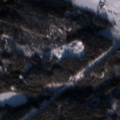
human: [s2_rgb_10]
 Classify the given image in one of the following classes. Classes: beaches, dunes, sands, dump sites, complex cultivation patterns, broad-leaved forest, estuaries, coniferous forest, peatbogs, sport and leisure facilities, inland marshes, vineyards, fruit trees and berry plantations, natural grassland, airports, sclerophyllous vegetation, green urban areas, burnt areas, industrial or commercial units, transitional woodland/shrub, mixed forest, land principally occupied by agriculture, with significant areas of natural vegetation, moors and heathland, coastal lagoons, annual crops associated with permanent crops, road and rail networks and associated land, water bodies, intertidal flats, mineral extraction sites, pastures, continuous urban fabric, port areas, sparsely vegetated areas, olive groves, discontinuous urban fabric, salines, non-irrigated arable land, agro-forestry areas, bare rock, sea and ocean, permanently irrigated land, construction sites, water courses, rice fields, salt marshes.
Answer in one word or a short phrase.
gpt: non-irrigated arable land, broad-leaved forest, coniferous forest, transitional woodland/shrub